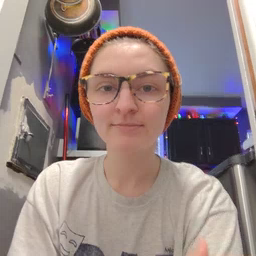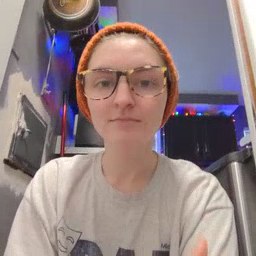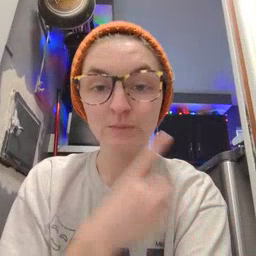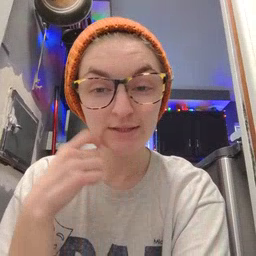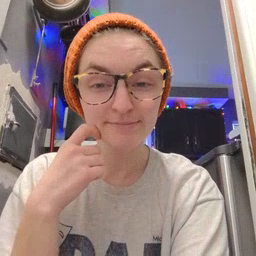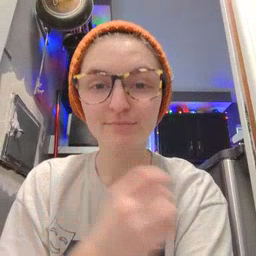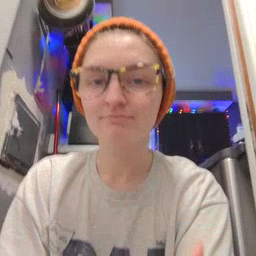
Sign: dry